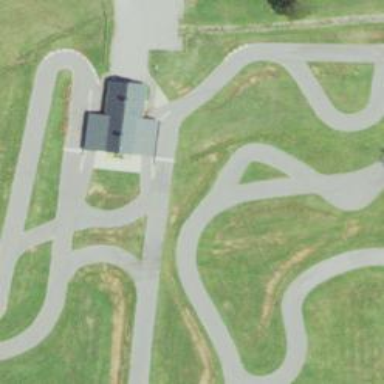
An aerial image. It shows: Motor sport raceway with asphalt surface.